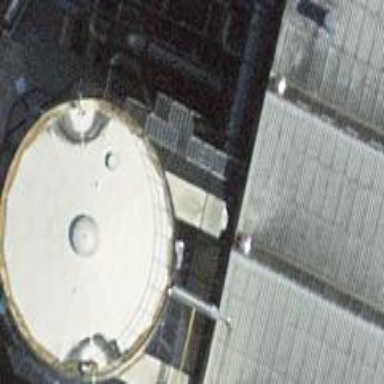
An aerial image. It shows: Building with storage tank.